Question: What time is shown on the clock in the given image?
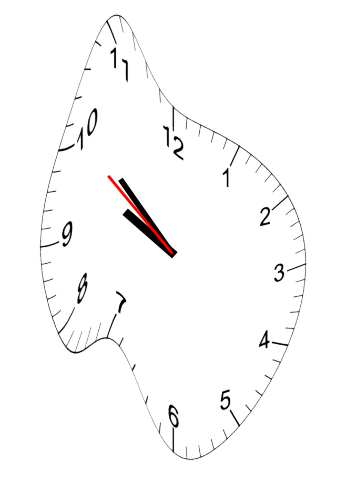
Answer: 09:51:51